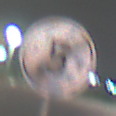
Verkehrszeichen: EndeGeschwindigkeit5
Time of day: Night
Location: Outdoor (Urban)
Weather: PartlyCloudy
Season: NotSpecified
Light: Artificial